Interaction volume radius: 5 \u00c5
Interaction volume height: 40 \u00c5
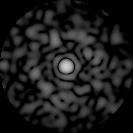
Disorder parameter: 0.8306